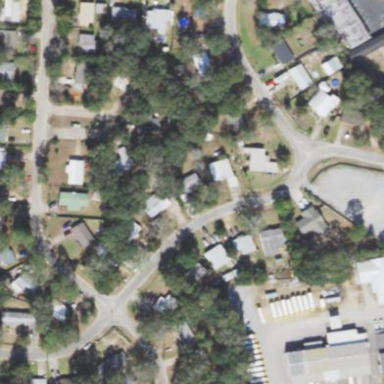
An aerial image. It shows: Residential area composed of single-family homes.